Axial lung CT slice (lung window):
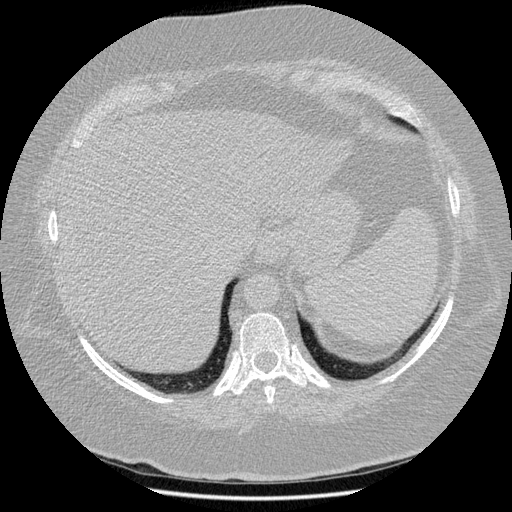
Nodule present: no